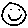
Label: smiley face